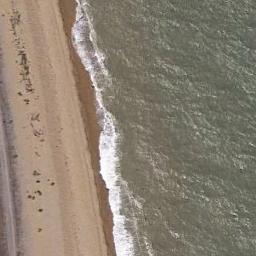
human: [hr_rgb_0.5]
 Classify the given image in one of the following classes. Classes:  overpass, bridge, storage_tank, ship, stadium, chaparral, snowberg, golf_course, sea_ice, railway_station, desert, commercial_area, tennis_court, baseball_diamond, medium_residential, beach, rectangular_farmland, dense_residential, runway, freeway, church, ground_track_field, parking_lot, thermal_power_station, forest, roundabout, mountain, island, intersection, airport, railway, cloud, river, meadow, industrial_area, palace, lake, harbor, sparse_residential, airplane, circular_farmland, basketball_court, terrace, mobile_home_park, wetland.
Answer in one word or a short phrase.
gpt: beach